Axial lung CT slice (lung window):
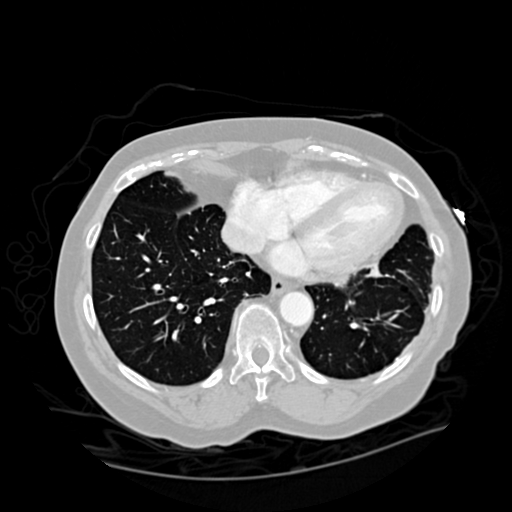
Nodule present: no